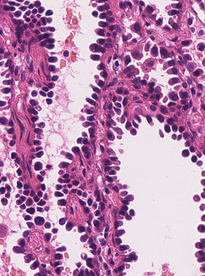
Tumor epithelial tissue: yes
Tumor-associated stroma tissue: yes
Normal tissue: no